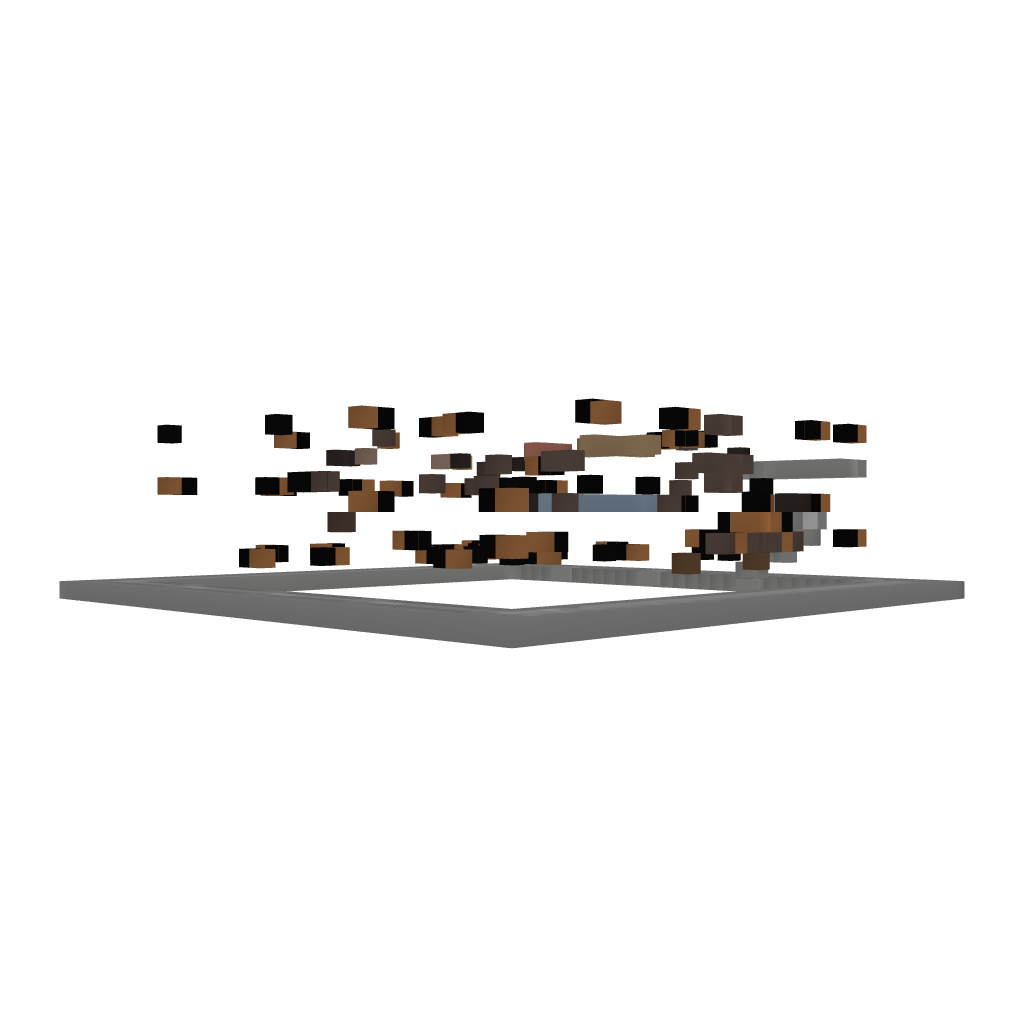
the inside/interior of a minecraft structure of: Clay House